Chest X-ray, AP view. Patient: 73 years old, sex F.
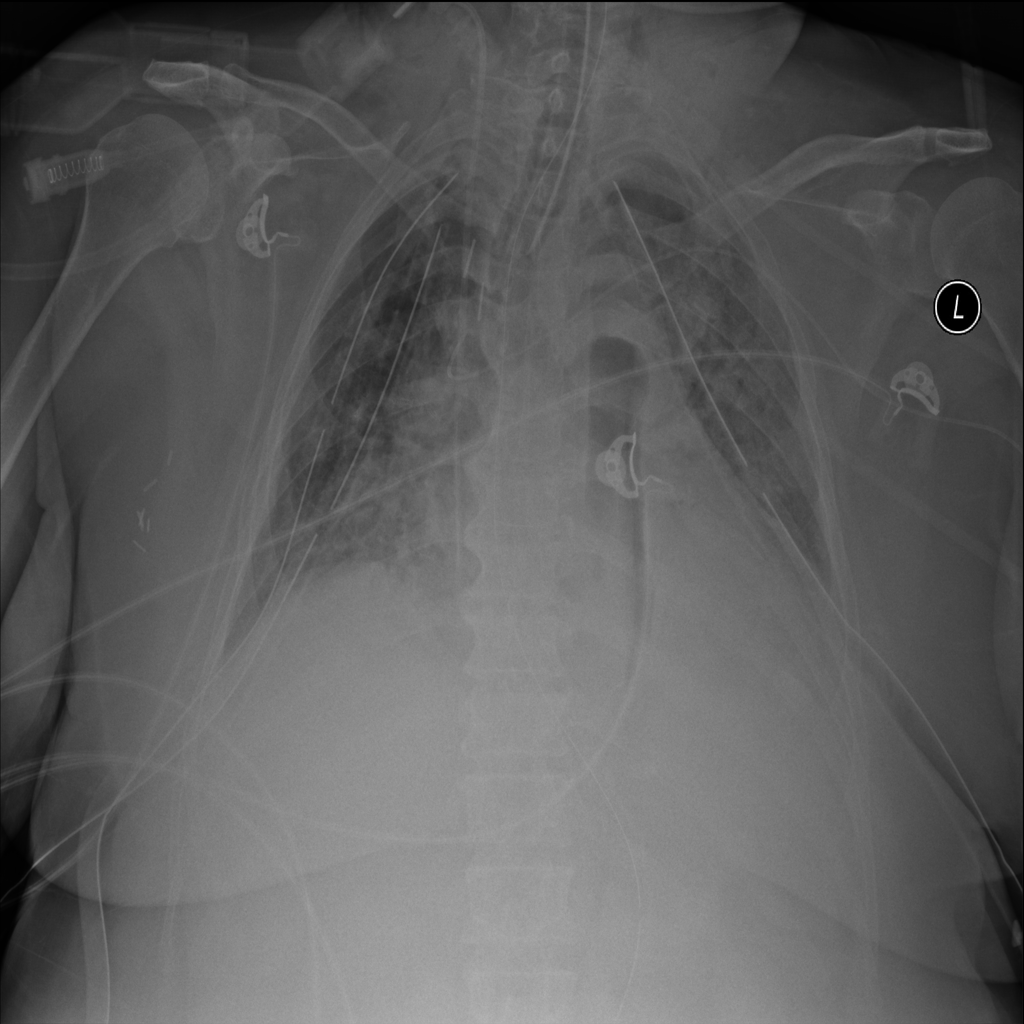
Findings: Infiltration